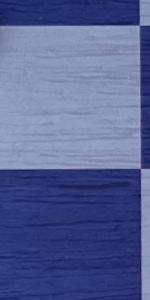
Label: Empty